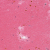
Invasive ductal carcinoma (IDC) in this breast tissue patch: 0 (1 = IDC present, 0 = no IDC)